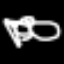
Label: frog